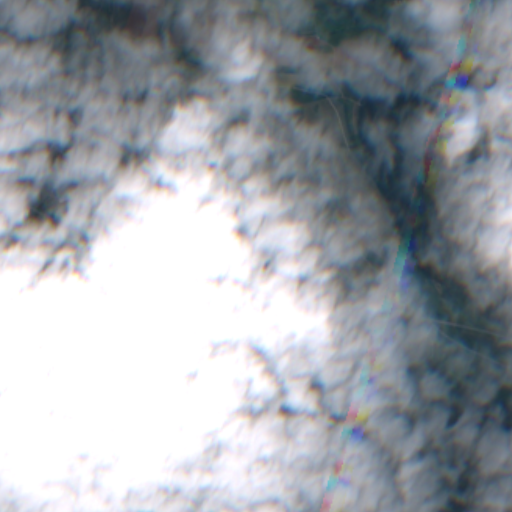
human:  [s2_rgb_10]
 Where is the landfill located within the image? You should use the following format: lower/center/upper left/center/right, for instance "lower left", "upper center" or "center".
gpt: The landfill is located in the center of the image.
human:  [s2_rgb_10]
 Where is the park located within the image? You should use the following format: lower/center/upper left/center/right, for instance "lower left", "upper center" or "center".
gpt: The park is located in the upper left of the image.
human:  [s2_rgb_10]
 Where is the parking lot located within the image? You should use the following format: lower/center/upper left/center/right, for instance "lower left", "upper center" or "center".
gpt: The parking lot is located in the left of the image.
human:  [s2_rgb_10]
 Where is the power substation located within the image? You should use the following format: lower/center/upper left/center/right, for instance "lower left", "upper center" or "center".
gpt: The power substation is located in the upper left of the image.
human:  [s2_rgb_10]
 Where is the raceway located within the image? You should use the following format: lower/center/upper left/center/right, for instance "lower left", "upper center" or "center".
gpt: The raceway is located in the lower left of the image.
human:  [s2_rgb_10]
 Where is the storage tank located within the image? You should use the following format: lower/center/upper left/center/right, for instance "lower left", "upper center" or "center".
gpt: The storage tank is located in the upper center of the image.
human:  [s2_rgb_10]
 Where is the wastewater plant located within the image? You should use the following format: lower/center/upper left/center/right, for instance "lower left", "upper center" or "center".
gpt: The wastewater plant is located in the upper center of the image.
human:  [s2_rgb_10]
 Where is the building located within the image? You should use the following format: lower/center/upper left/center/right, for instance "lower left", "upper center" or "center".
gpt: There is no building in the image.